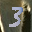
Label: 3